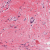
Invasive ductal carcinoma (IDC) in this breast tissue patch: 1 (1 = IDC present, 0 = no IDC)